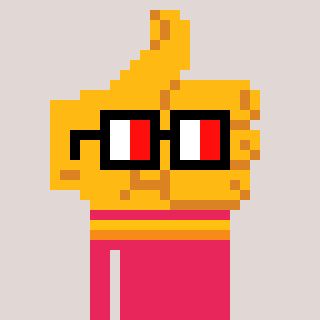
a pixel art character with square glasses with black frames and red eyes, a thumbsup-shaped head and a redpinkish-colored body on a warm background